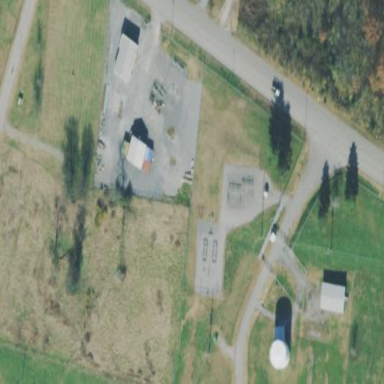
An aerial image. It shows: Station for pipelines.